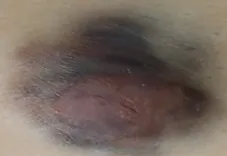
Bluish-black plaque with central atrophy on the left back of the patient.
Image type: medical_photograph (skin_photograph)